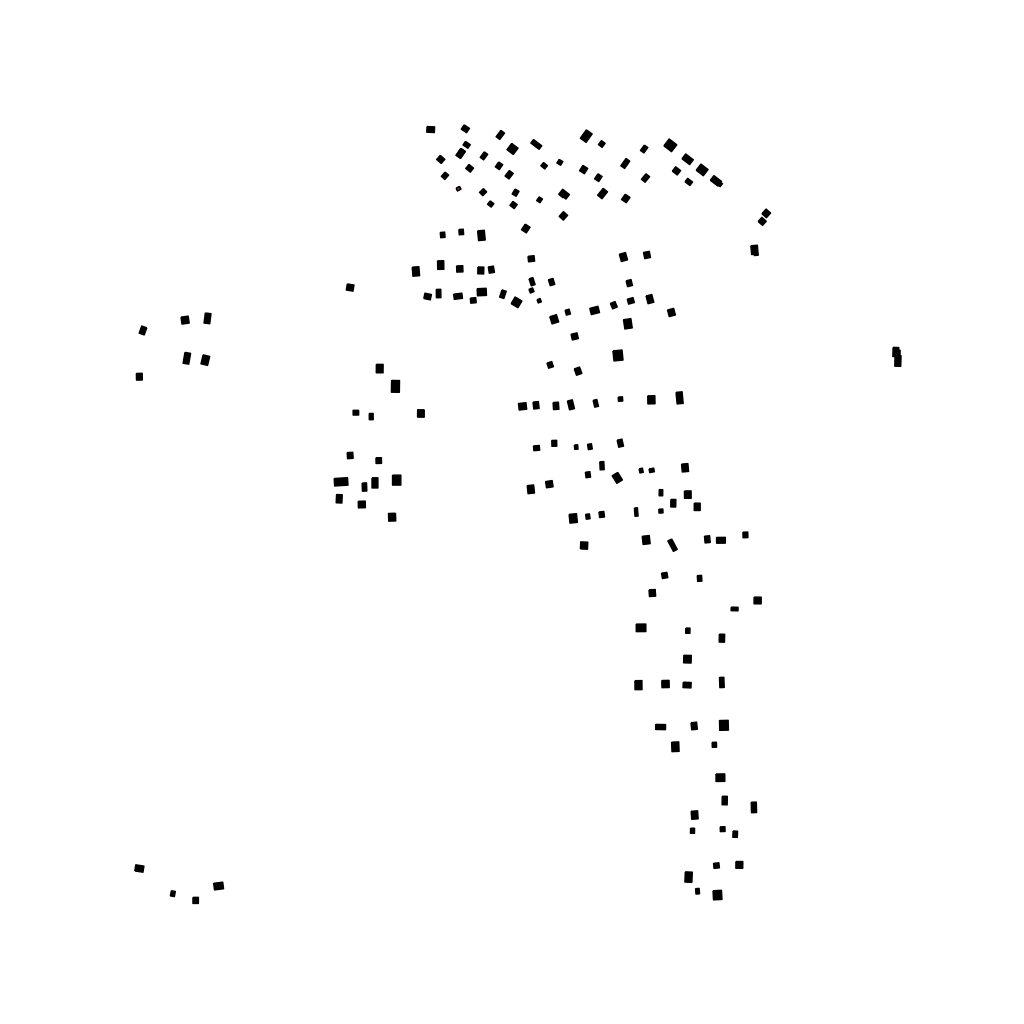
Tags: overhead vector_map, recreation, residential, individual_rise, low_rise, density_3, Building, Facility, 1.0 km²